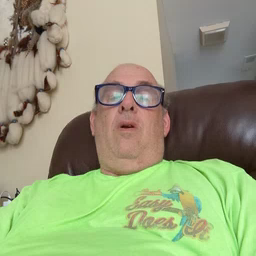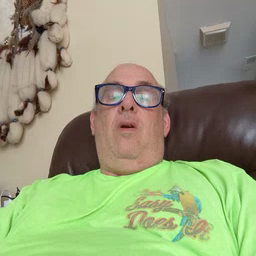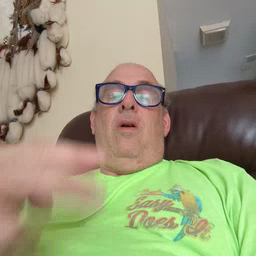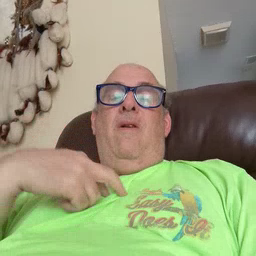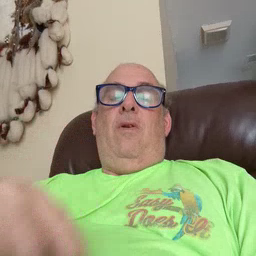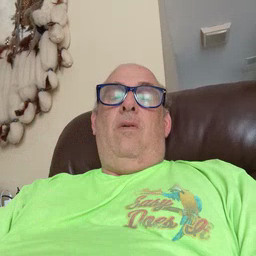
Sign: have